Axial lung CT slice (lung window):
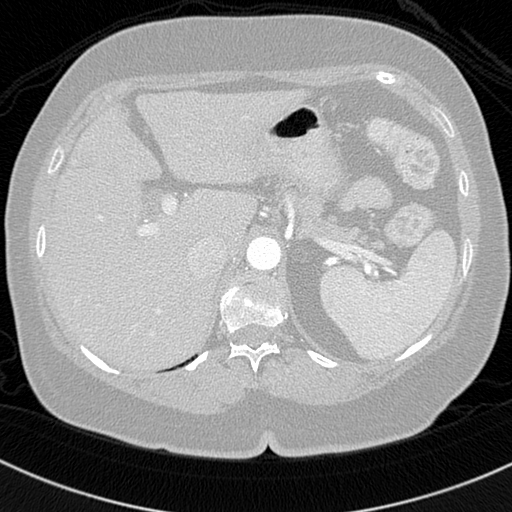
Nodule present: no